Question: I'm using VB2008 Express. And I've been working on a "popup" to select a date range. The DateTimePicker isn't ideal because the purpose is to pick a date range, which will always be one full week, from Sunday through Saturday. The control works just fine and I'm pretty proud of it. My problem has to do with the border added when using ToolstripControlHost for this. I've included a screenshot and my code.

In the code below, assume there exists a button named "btnTimePeriod", below which I desire to show a panel, which contains a few custom items, and the panel's name is "pnlDateRangePicker".
IT WORKS... but it doesn't look right. The panel itself is 147 x 326 pixels, but notice in the attached graphic that it's adding a border around the panel which I don't want. There's a border on the top, bottom, and left... but for some reason the border on the right one is especially large. Although my code doesn't expressly set it, AutoSize = true so I would have expected it to shrink around the panel.
As required, my code already does set ShowCheckMargin and ShowImageMargin false. I haven't included the code for the DrawDateCalander Sub because it's not relevant. I believe even a blank panel would yield the same result. I have no idea where this margin is coming from. Any guidance?
'''
Private Sub btnTimePeriod_Click(ByVal sender As System.Object, ByVal e As System.EventArgs) Handles btnTimePeriod.Click
Call DrawDateCalendar(DatePart(DateInterval.Month, FirstDisplayedSunday), DatePart(DateInterval.Year, FirstDisplayedSunday))
Call ShowControlBelow(btnTimePeriod, pnlDateRangePicker)
End Sub
Sub ShowControlBelow(ByVal Showbutton As Control, ByVal ShownControl As Control)
Dim PopupContainer As New ToolStripControlHost(ShownControl)
PopupContainer.Margin = New Padding(0)
Dim mnuDropDown As New ContextMenuStrip
mnuDropDown.Padding = New Padding(0)
mnuDropDown.ShowCheckMargin = False
mnuDropDown.ShowImageMargin = False
mnuDropDown.Items.Add(PopupContainer)
ShowMenuBelow(Showbutton, mnuDropDown)
End Sub
Sub ShowMenuBelow(ByVal Showbutton As Control, ByVal WhichMenu As ContextMenuStrip, Optional ByVal AlignRight As Boolean = False)
Dim x As Integer = 0
Dim y As Integer = 0
Dim itscontainer As Control = Showbutton.Parent
x = Showbutton.Location.X
y = Showbutton.Location.Y
If Not itscontainer Is Nothing Then
Do Until TypeOf itscontainer Is Form
x = x + itscontainer.Location.X
y = y + itscontainer.Location.Y
itscontainer = itscontainer.Parent
If itscontainer Is Nothing Then Exit Do
Loop
End If
y = y + Showbutton.Height
If AlignRight = True Then
x = x - WhichMenu.Width + Showbutton.Width
End If
Dim xy As New Point(x, y)
WhichMenu.Show(Showbutton.FindForm, xy)
End Sub
'''
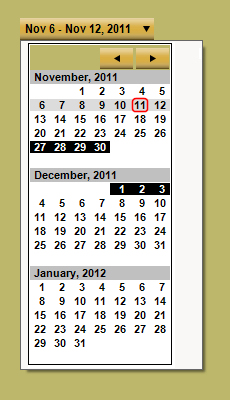
Answer: I've never used a 'ContextMenuStrip' for that, and maybe that's the problem.
You can try using a 'ToolStripDropDown' instead:
'''
Private Sub ShowControl(ByVal fromControl As Control, ByVal whichControl As Control)
'\ whichControl needs MinimumSize set:
whichControl.MinimumSize = whichControl.Size
Dim toolDrop As New ToolStripDropDown()
Dim toolHost As New ToolStripControlHost(whichControl)
toolHost.Margin = New Padding(0)
toolDrop.Padding = New Padding(0)
toolDrop.Items.Add(toolHost)
toolDrop.Show(Me, New Point(fromControl.Left, fromControl.Bottom))
End Sub
Private Sub btnTimePeriod_Click(ByVal sender As Object, ByVal e As EventArgs) Handles btnTimePeriod.Click
Call DrawDateCalendar(DatePart(DateInterval.Month, FirstDisplayedSunday), DatePart(DateInterval.Year, FirstDisplayedSunday))
'\Call ShowControlBelow(btnTimePeriod, pnlDateRangePicker)
Call ShowControl(btnTimePeriod, pnlDateRangePicker)
End Sub
'''